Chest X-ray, AP view. Patient: 14 years old, sex M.
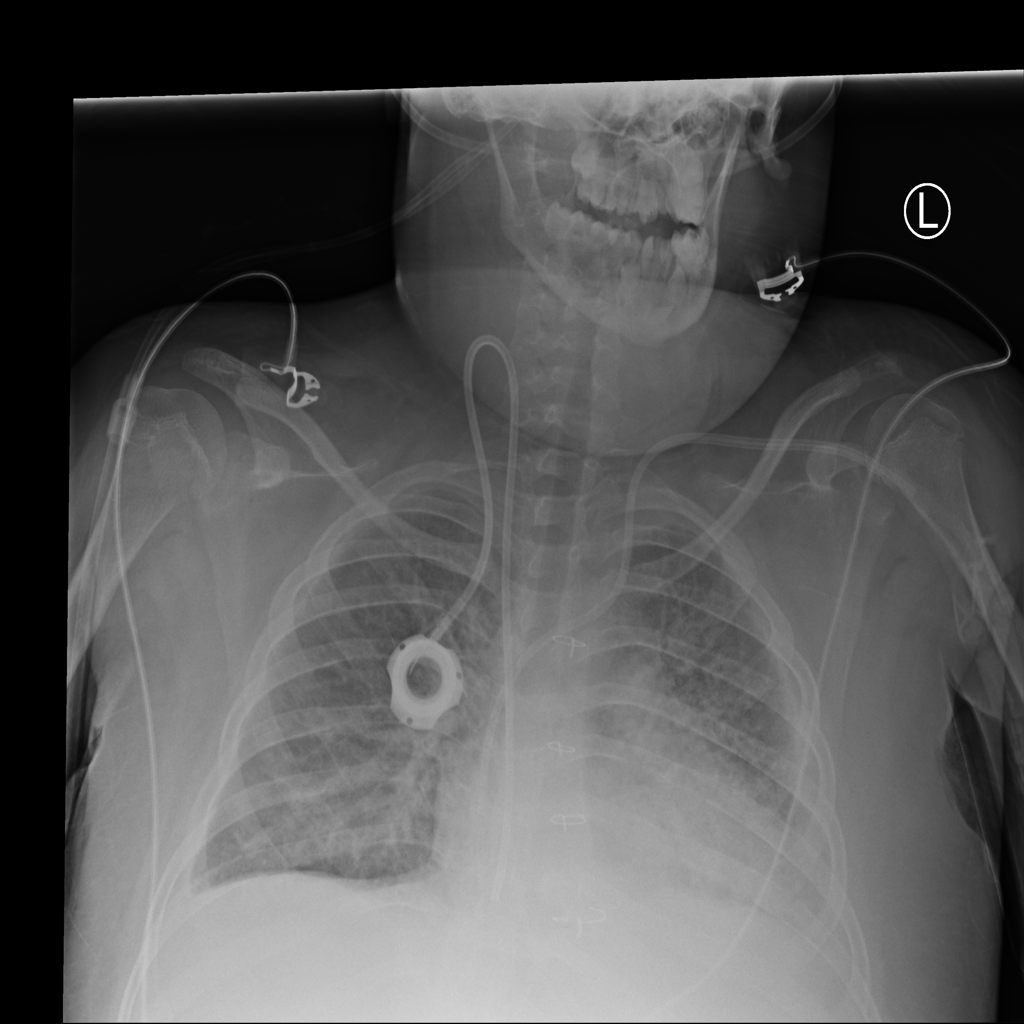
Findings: No Finding